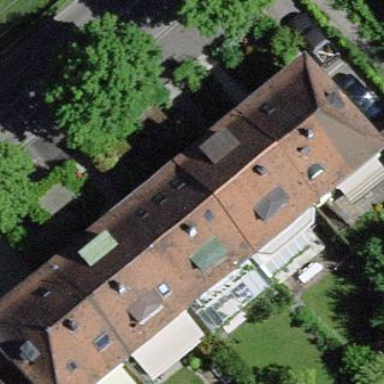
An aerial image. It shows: Terrace building.